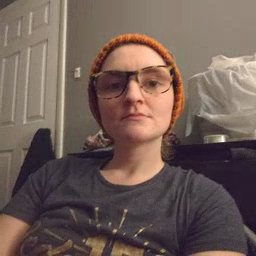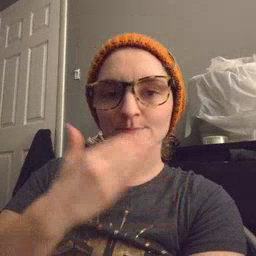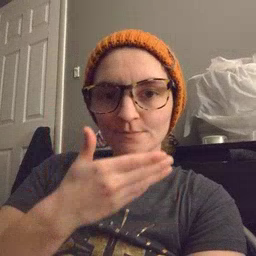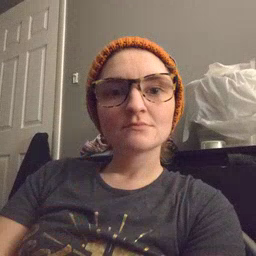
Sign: napkin